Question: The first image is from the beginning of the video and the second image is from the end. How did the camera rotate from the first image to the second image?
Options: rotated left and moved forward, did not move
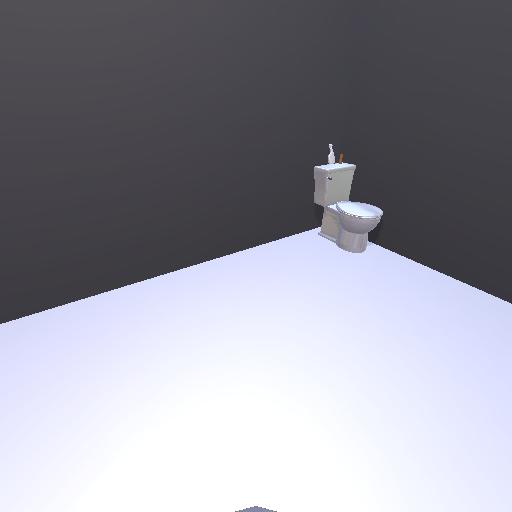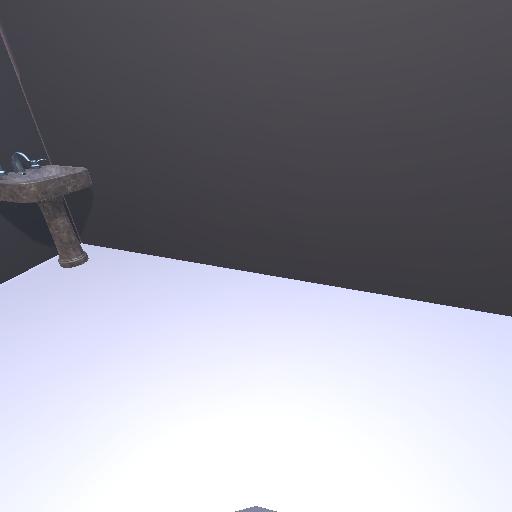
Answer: rotated left and moved forward